Question: The timer always starts from the top, and I want it to start from some initialized position with some part already drawn. I took reference from <URL>.
'''
public class MainActivity extends AppCompatActivity {
private static final int TIMER_LENGTH1= 3600*24;
private static final int TIMER_LENGTH2= 3600;
private static final int TIMER_LENGTH3= 60;
private static int i=0;
private TextView tvDay, tvHour, tvMinute, tvSecond, tvEvent;
private LinearLayout linearLayout1, linearLayout2;
private Handler handler;
private Runnable runnable;
private TimerView mTimerView1,mTimerView2,mTimerView3;
private static long h=0,m=0,s=0,d=0;
@Override
protected void onCreate(Bundle savedInstanceState) {
super.onCreate(savedInstanceState);
setContentView(R.layout.activity);
initUI();
countDownStart();
mTimerView1 = (TimerView) findViewById(R.id.timer2);
mTimerView2 = (TimerView) findViewById(R.id.timer3);
mTimerView3 = (TimerView) findViewById(R.id.timer4);
}
@SuppressLint("SimpleDateFormat")
private void initUI() {
//linearLayout1 = (LinearLayout) findViewById(R.id.ll1);
linearLayout2 = (LinearLayout) findViewById(R.id.ll2);
tvDay = (TextView) findViewById(R.id.txtTimerDay);
tvHour = (TextView) findViewById(R.id.txtTimerHour);
tvMinute = (TextView) findViewById(R.id.txtTimerMinute);
tvSecond = (TextView) findViewById(R.id.txtTimerSecond);
//tvEvent = (TextView) findViewById(R.id.tvevent);
}
// //////////////COUNT DOWN START/////////////////////////
public void countDownStart() {
handler = new Handler();
runnable = new Runnable() {
@Override
public void run() {
handler.postDelayed(this, 1000);
try {
SimpleDateFormat dateFormat = new SimpleDateFormat(
"yyyy-MM-dd");
// Here Set your Event Date
Date eventDate = dateFormat.parse("2016-12-29");
Date currentDate = new Date();
if (!currentDate.after(eventDate)) {
long diff = eventDate.getTime()
- currentDate.getTime();
long days = diff / (24 * 60 * 60 * 1000);
diff -= days * (24 * 60 * 60 * 1000);
long hours = diff / (60 * 60 * 1000);
diff -= hours * (60 * 60 * 1000);
long minutes = diff / (60 * 1000);
diff -= minutes * (60 * 1000);
long seconds = diff / 1000;
if(i==0)
{
mTimerView1.start(TIMER_LENGTH1);
mTimerView2.start(TIMER_LENGTH2);
mTimerView3.start(TIMER_LENGTH3);
i++;
d=days;
h=hours;
m=minutes;
s=seconds;
}
if(minutes!=m)
{
mTimerView3.start(TIMER_LENGTH3);
m=minutes;
}
if(hours!=h)
{
mTimerView2.start(TIMER_LENGTH2);
h=hours;
}
if(days!=d)
{
mTimerView1.start(TIMER_LENGTH1);
d=days;
}
tvDay.setText("" + String.format("%02d", days));
tvHour.setText("" + String.format("%02d", hours));
tvMinute.setText("" + String.format("%02d", minutes));
tvSecond.setText("" + String.format("%02d", seconds));
} else {
//linearLayout1.setVisibility(View.VISIBLE);
linearLayout2.setVisibility(View.GONE);
tvEvent.setText("CULFEST IS ON");
handler.removeCallbacks(runnable);
// handler.removeMessages(0);
}
} catch (Exception e) {
e.printStackTrace();
}
}
};
handler.postDelayed(runnable, 0);
}
@Override
protected void onPause() {
mTimerView1.stop();
mTimerView2.stop();
mTimerView3.stop();
super.onPause();
}
}
'''
'''
public class TimerView extends View {
private static final int ARC_START_ANGLE = 270; // 12 o'clock
private static final float THICKNESS_SCALE = 0.03f;
private Bitmap mBitmap;
private Canvas mCanvas;
private RectF mCircleOuterBounds;
private RectF mCircleInnerBounds;
private Paint mCirclePaint;
private Paint mEraserPaint;
private float mCircleSweepAngle;
private ValueAnimator mTimerAnimator;
public TimerView(Context context) {
this(context, null);
}
public TimerView(Context context, AttributeSet attrs) {
this(context, attrs, 0);
}
public TimerView(Context context, AttributeSet attrs, int defStyleAttr) {
super(context, attrs, defStyleAttr);
int circleColor = Color.RED;
if (attrs != null) {
TypedArray ta = context.obtainStyledAttributes(attrs, R.styleable.TimerView);
if (ta != null) {
circleColor = ta.getColor(R.styleable.TimerView_circleColor, circleColor);
ta.recycle();
}
}
mCirclePaint = new Paint();
mCirclePaint.setAntiAlias(true);
mCirclePaint.setColor(circleColor);
mEraserPaint = new Paint();
mEraserPaint.setAntiAlias(true);
mEraserPaint.setColor(Color.TRANSPARENT);
mEraserPaint.setXfermode(new PorterDuffXfermode(PorterDuff.Mode.CLEAR));
}
@SuppressWarnings("SuspiciousNameCombination")
@Override
protected void onMeasure(int widthMeasureSpec, int heightMeasureSpec) {
super.onMeasure(widthMeasureSpec, widthMeasureSpec); // Trick to make the view square
}
@Override
protected void onSizeChanged(int w, int h, int oldw, int oldh) {
if (w != oldw || h != oldh) {
mBitmap = Bitmap.createBitmap(w, h, Bitmap.Config.ARGB_8888);
mBitmap.eraseColor(Color.TRANSPARENT);
mCanvas = new Canvas(mBitmap);
}
super.onSizeChanged(w, h, oldw, oldh);
updateBounds();
}
@Override
protected void onDraw(Canvas canvas) {
mCanvas.drawColor(0, PorterDuff.Mode.CLEAR);
if (mCircleSweepAngle > 0f) {
mCanvas.drawArc(mCircleOuterBounds, ARC_START_ANGLE, mCircleSweepAngle, true, mCirclePaint);
mCanvas.drawOval(mCircleInnerBounds, mEraserPaint);
}
canvas.drawBitmap(mBitmap, 0, 0, null);
}
public void start(int secs) {
stop();
mTimerAnimator = ValueAnimator.ofFloat(0f, 1f);
mTimerAnimator.setDuration(TimeUnit.SECONDS.toMillis(secs));
mTimerAnimator.setInterpolator(new LinearInterpolator());
mTimerAnimator.addUpdateListener(new ValueAnimator.AnimatorUpdateListener() {
@Override
public void onAnimationUpdate(ValueAnimator animation) {
drawProgress((float) animation.getAnimatedValue());
}
});
mTimerAnimator.start();
}
public void stop() {
if (mTimerAnimator != null && mTimerAnimator.isRunning()) {
mTimerAnimator.cancel();
mTimerAnimator = null;
drawProgress(0f);
}
}
private void drawProgress(float progress) {
mCircleSweepAngle = 360 * progress;
invalidate();
}
private void updateBounds() {
final float thickness = getWidth() * THICKNESS_SCALE;
mCircleOuterBounds = new RectF(0, 0, getWidth(), getHeight());
mCircleInnerBounds = new RectF(
mCircleOuterBounds.left + thickness,
mCircleOuterBounds.top + thickness,
mCircleOuterBounds.right - thickness,
mCircleOuterBounds.bottom - thickness);
invalidate();
}
}
'''
The Timer looks like this:

Please help.
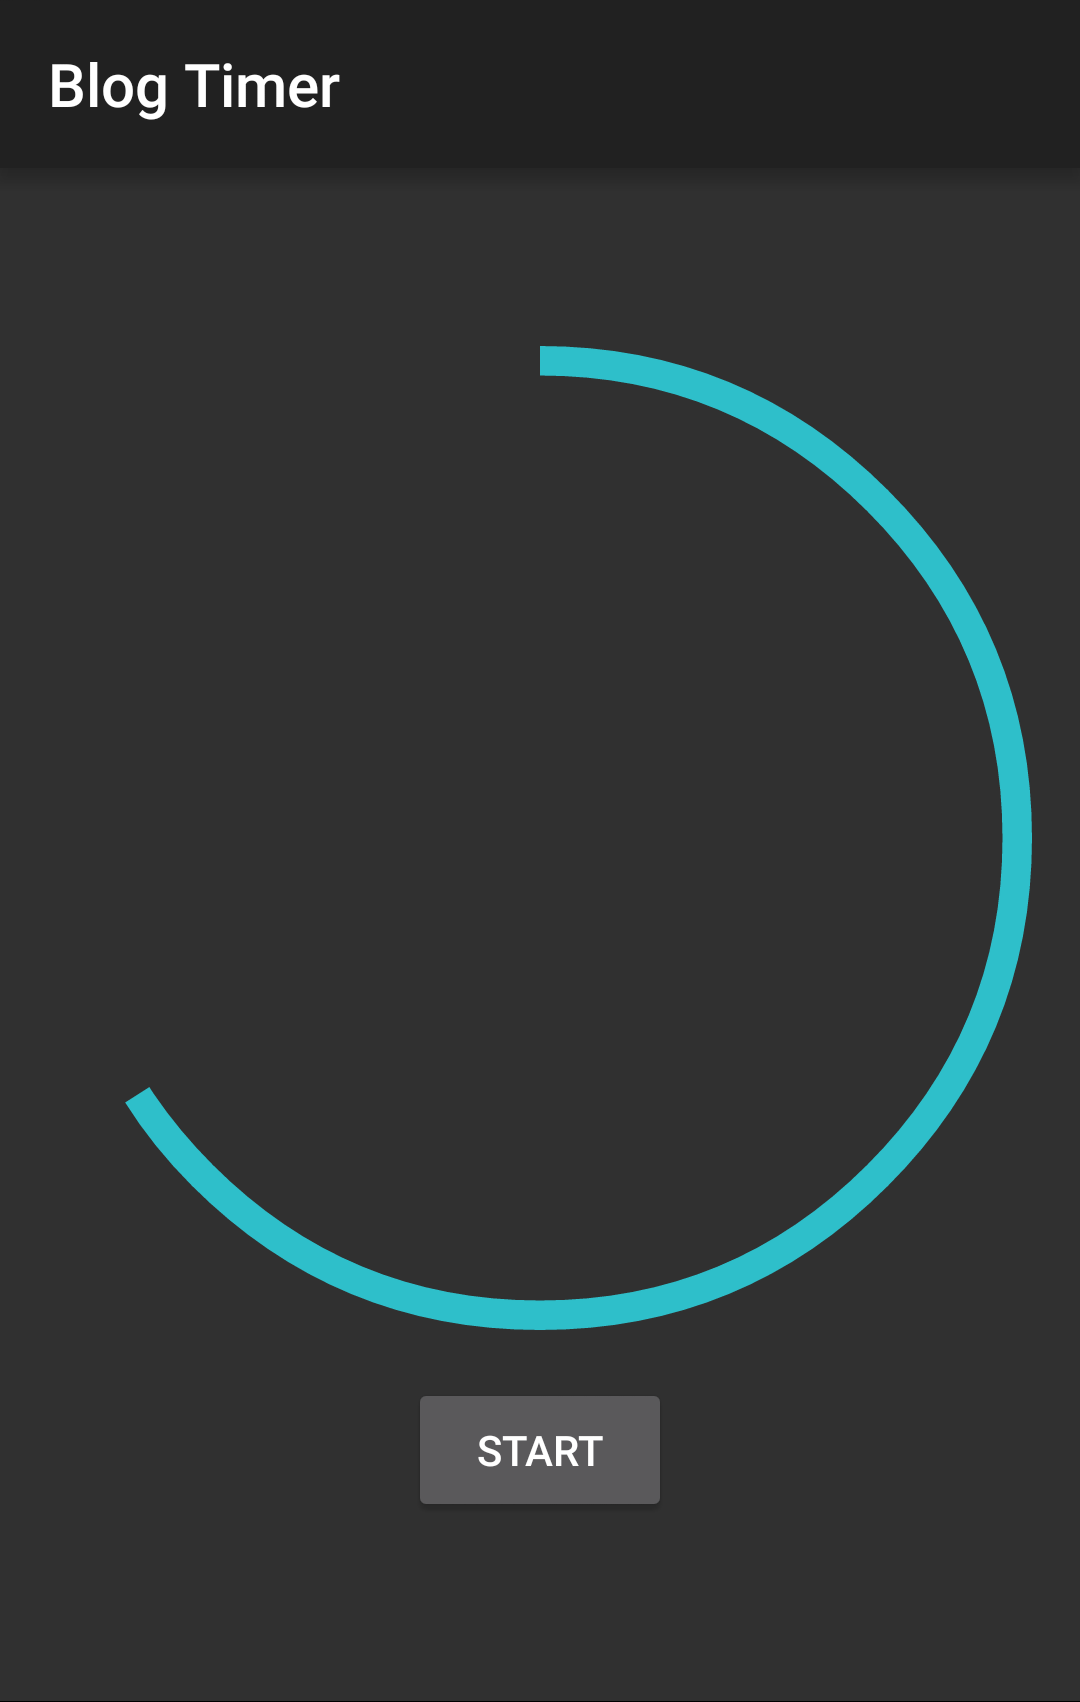
Answer: From glancing over the source code, it looks as though you should be able to set an initial start value in the following way:
1) Create an instance variable to store the initial value with a setter:
'''
//Value between 0f and 360f
private float mStartValue = 0f;
//...
public void setStartValue(float startValueInDegrees) {
mStartValue = startValueInDegrees;
}
'''
2) Update the 'drawProgress()' method to account for this new start value:
'''
private void drawProgress(float progress) {
mCircleSweepAngle = ((360 - mStartValue) * progress) + mStartValue;
invalidate();
}
'''